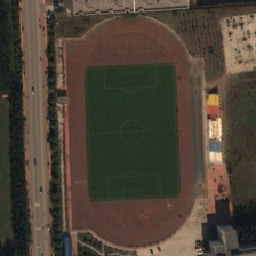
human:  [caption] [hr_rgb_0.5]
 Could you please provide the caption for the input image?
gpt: What is a huge playground surrounded by some plants.

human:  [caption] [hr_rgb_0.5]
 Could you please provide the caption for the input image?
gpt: The playground is near a road with many green trees on both sides.

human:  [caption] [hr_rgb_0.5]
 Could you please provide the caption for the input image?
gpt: Near the street is a huge playground with some plants around it.

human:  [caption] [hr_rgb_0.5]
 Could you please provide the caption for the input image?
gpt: The playground is near the road with many green trees on two sides.

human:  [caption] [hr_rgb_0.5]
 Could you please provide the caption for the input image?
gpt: a playground is near a street with many green trees on two sides.